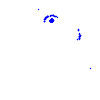
Particle: electron